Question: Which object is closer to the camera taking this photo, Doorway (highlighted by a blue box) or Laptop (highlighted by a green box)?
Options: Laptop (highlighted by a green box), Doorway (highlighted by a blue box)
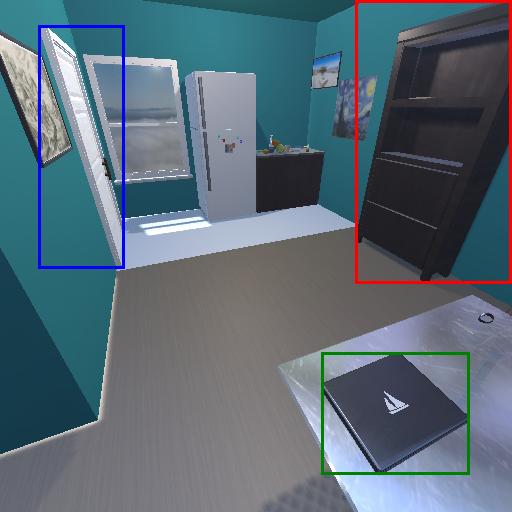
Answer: Laptop (highlighted by a green box)